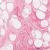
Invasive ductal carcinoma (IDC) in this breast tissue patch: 0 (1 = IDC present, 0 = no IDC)